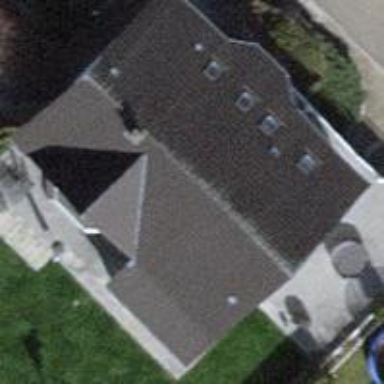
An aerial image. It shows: Detached building with gabled roof.